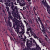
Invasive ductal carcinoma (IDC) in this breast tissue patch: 0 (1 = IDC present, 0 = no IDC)